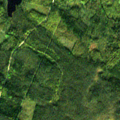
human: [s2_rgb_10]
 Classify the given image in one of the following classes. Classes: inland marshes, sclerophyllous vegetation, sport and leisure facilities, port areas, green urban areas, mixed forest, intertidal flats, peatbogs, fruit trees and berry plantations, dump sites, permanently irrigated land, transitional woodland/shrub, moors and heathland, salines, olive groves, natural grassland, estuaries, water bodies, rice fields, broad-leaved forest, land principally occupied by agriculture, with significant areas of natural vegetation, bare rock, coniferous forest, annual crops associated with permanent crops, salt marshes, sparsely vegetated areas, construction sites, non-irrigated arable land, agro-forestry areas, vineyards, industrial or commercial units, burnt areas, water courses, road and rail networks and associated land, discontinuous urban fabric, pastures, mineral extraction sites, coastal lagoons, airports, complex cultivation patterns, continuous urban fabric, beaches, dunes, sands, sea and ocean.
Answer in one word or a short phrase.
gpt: coniferous forest, mixed forest